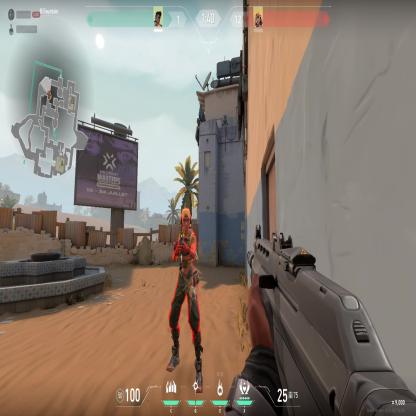
Label: enemy